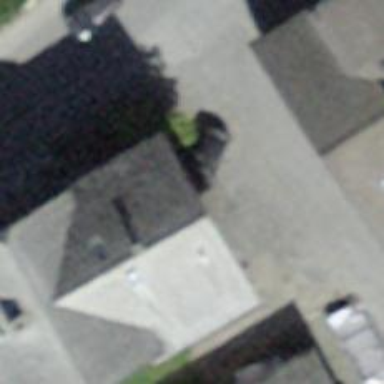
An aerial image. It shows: Furniture shop.